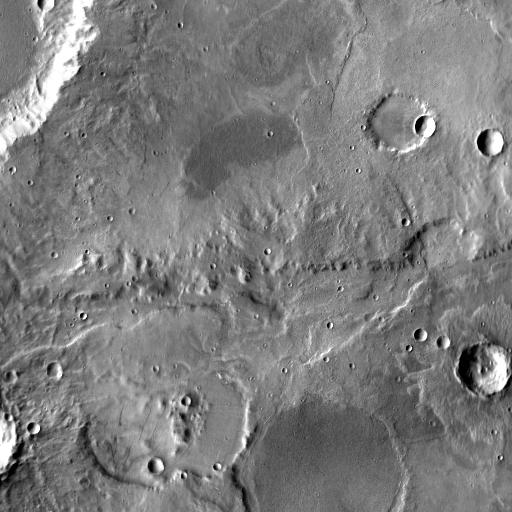
Crater classes present: Background, Other, Layered, Buried, Secondary